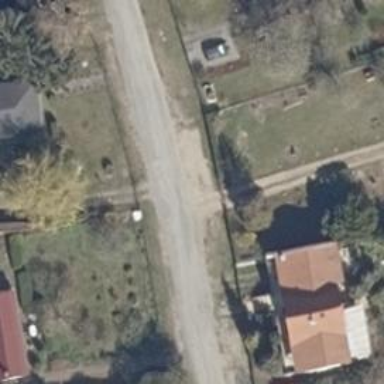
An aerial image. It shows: Residential road with pebblestone surface.